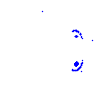
Particle: electron